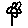
Label: flower